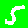
Digit: 5